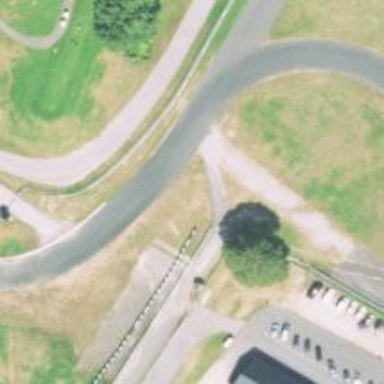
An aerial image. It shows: Raceway for motor sports.